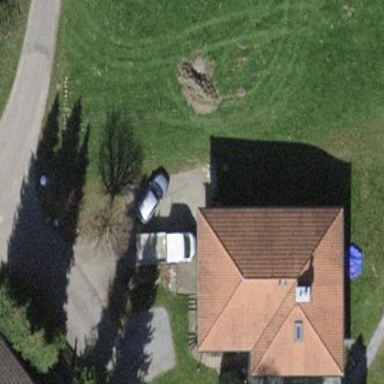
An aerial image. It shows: Detached building with hipped roof.